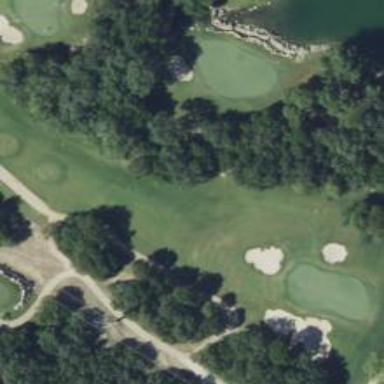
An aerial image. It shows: Golf rough area.